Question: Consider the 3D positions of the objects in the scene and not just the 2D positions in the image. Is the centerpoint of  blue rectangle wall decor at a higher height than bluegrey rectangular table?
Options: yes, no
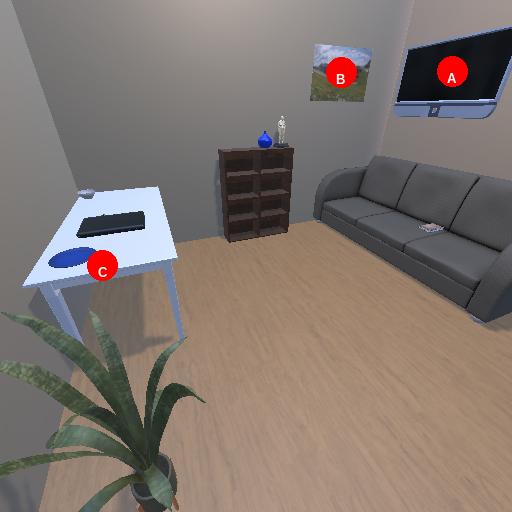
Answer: yes